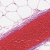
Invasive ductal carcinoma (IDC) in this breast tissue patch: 0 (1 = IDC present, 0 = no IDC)